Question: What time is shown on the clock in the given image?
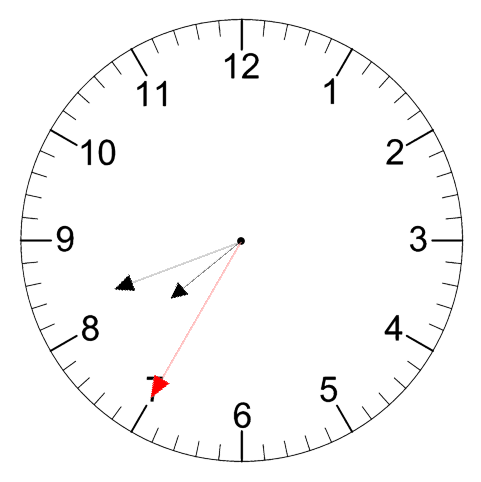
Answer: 07:41:35